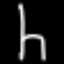
Label: chair